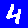
Digit: 4